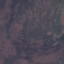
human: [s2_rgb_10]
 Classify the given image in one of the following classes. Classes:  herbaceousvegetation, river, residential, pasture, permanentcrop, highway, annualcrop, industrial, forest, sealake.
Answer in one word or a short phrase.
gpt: HerbaceousVegetation